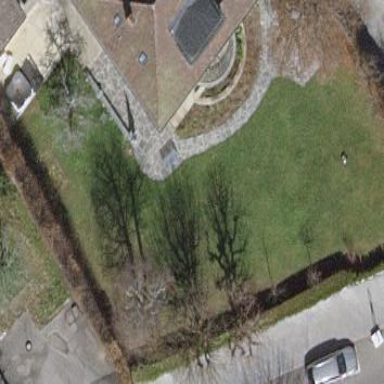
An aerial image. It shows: Residential garden.